Interaction volume radius: 5 \u00c5
Interaction volume height: 15 \u00c5
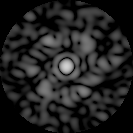
Disorder parameter: 0.7036